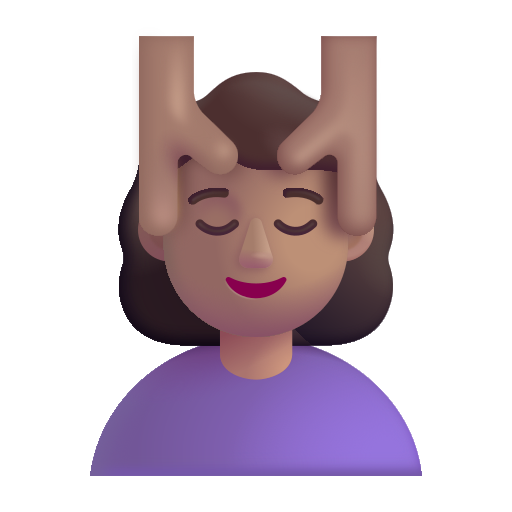
woman getting massage color